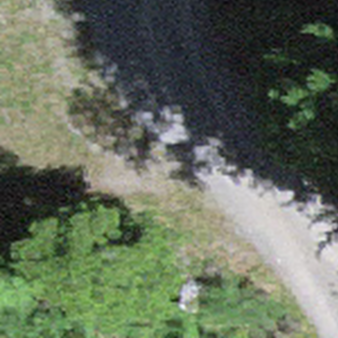
Label: other